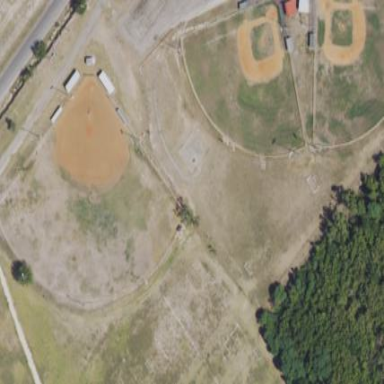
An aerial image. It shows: Baseball pitch for leisure land.